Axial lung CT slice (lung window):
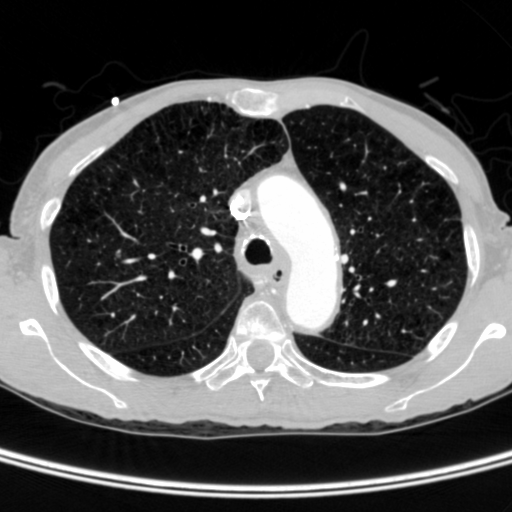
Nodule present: yes
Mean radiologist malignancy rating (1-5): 3